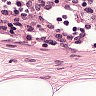
Metastatic tissue present: no